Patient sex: M
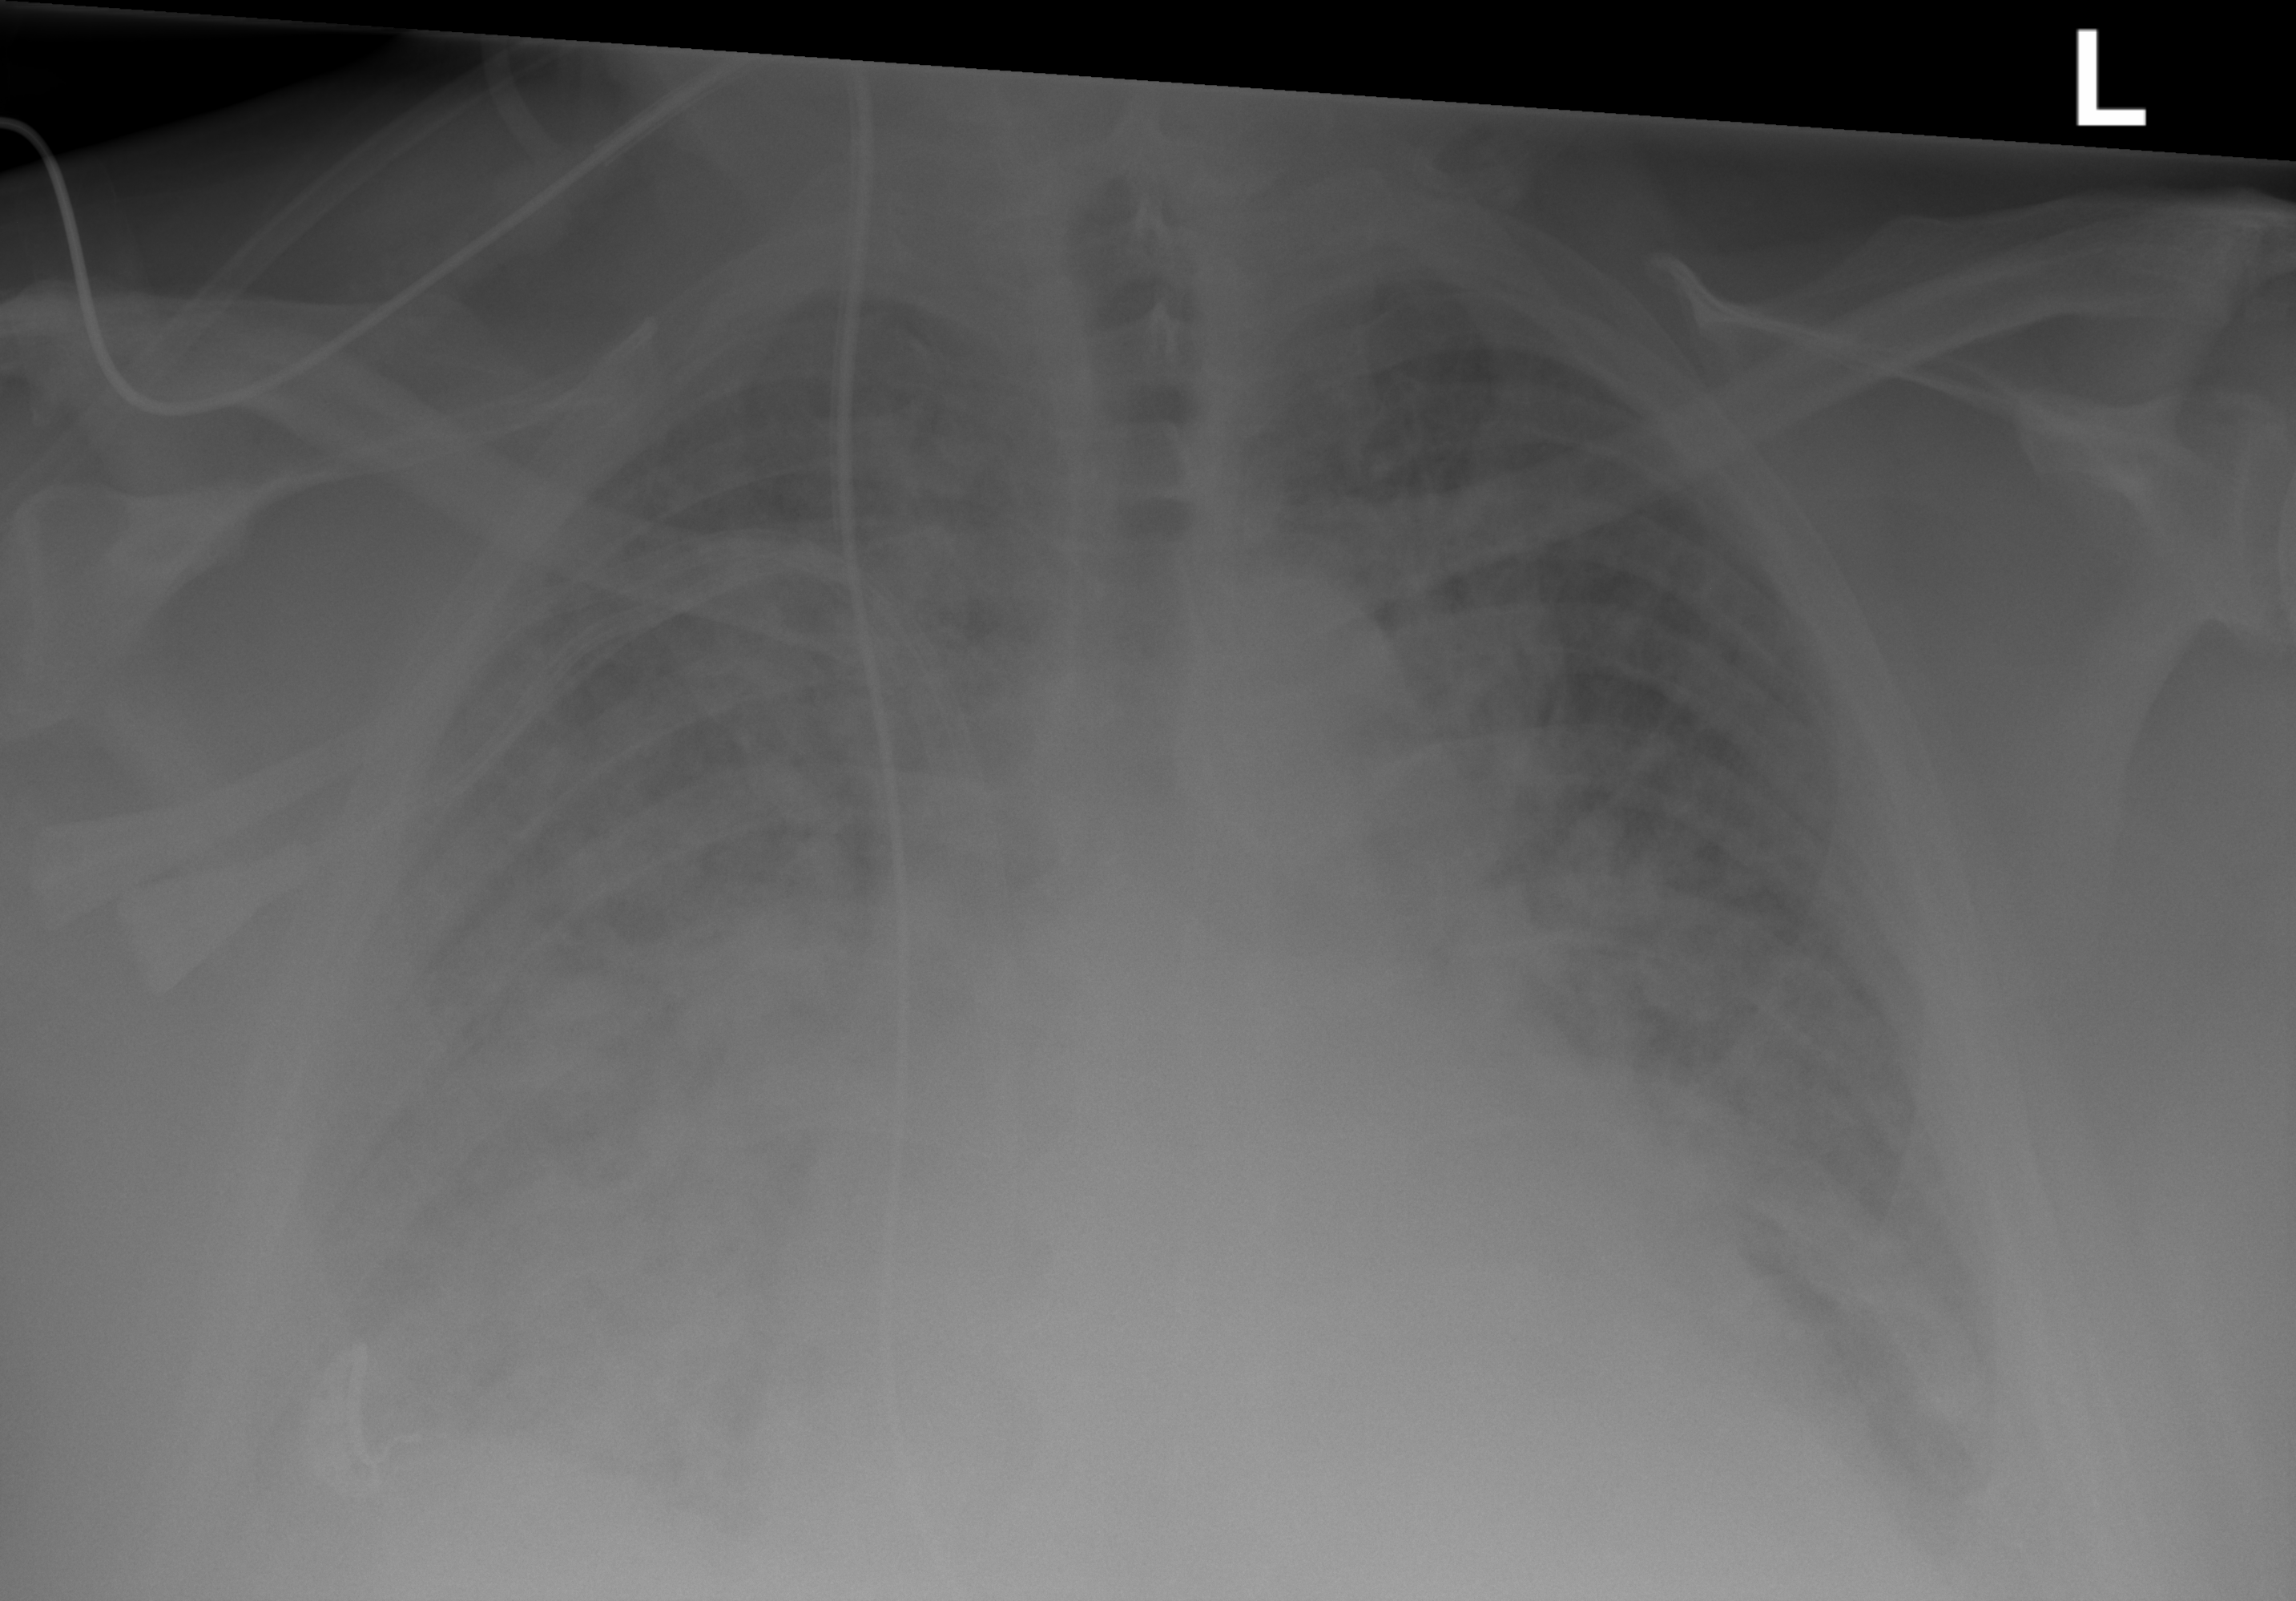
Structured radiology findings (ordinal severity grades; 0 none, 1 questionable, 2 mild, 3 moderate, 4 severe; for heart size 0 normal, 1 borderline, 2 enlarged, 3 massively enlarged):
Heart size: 2
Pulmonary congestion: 3
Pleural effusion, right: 2
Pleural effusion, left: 2
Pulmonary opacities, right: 3
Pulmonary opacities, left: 2
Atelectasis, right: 3
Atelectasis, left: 3